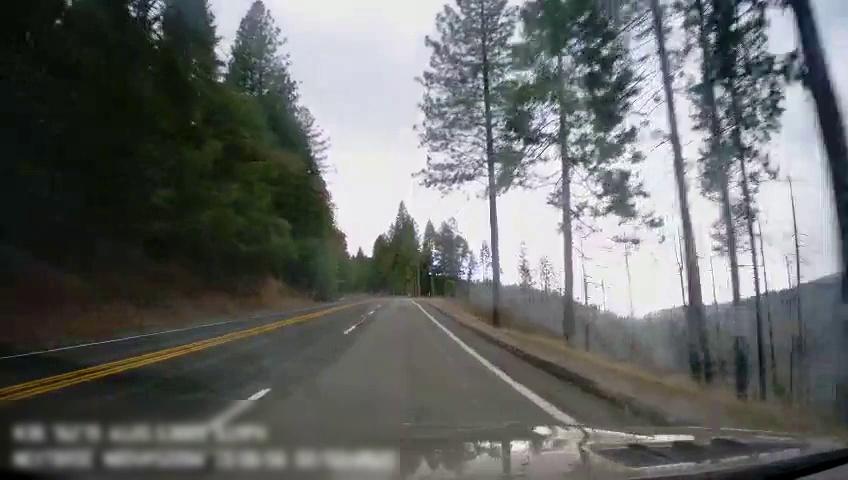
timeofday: Day
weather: Cloudy
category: Drivable Space
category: Lanes | Opposite Lane
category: Lanes | Opposite Lane
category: Lanes | Alternate Lane
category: Lanes | Current Lane
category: Lanes | Current Lane